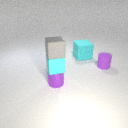
small cyan rubber cube above small purple metal cylinder